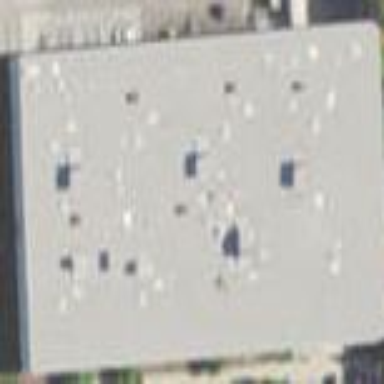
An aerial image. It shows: Office building.